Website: apple
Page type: payment
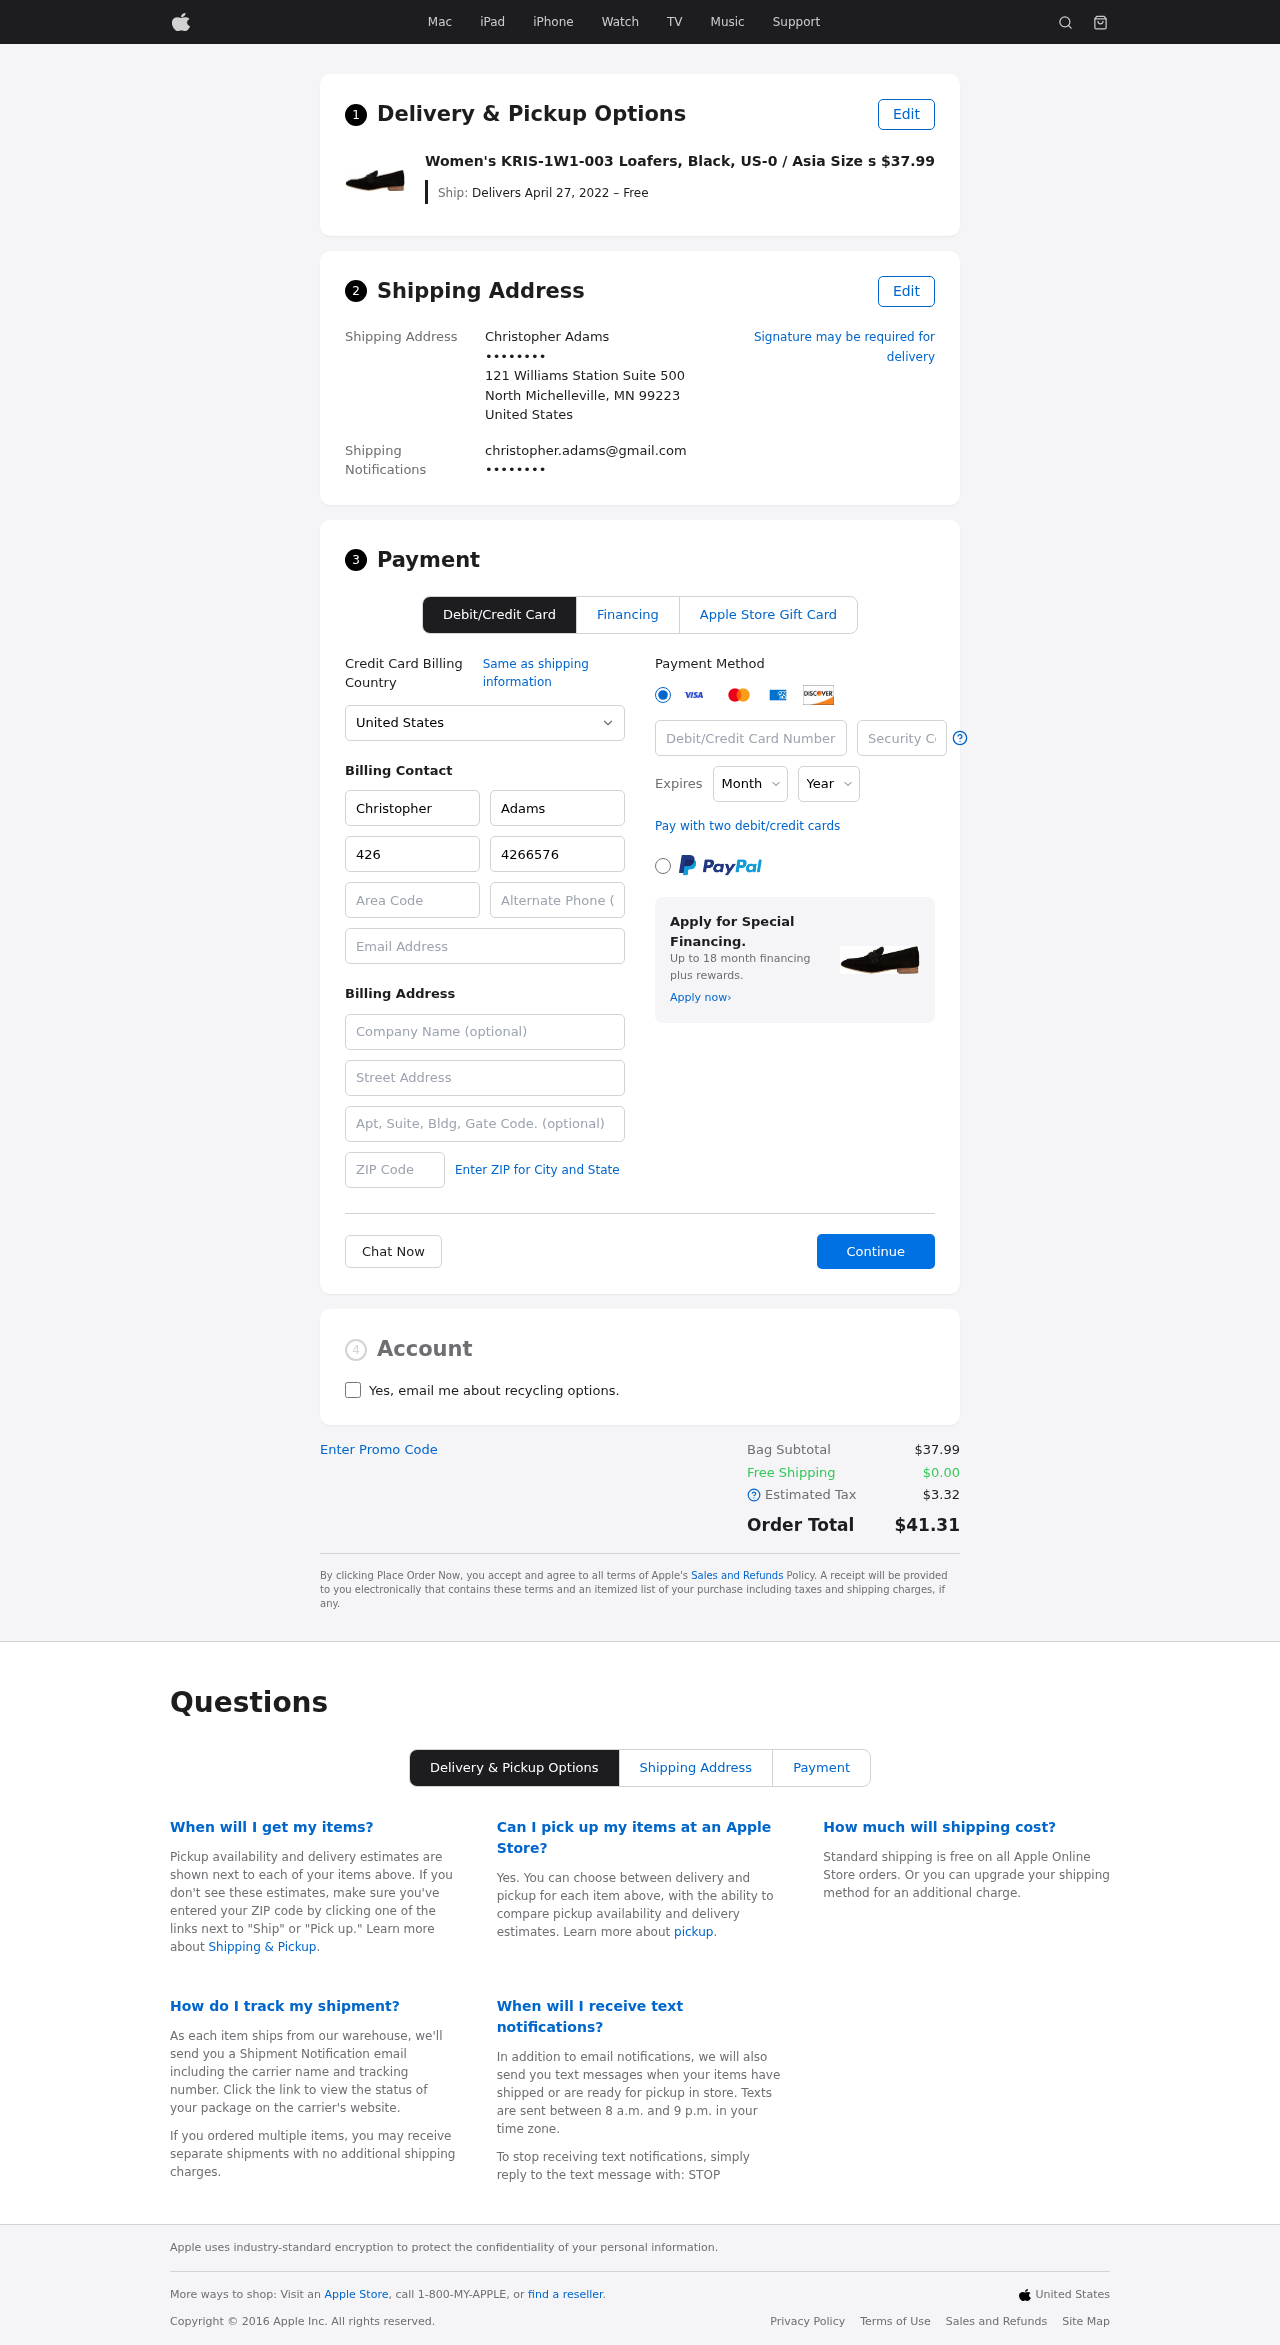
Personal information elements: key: PII_CARD_CVV
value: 015
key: PII_CARD_EXPIRY_MONTH
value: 10
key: PII_CARD_EXPIRY_YEAR
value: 29
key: PII_CARD_NUMBER
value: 4144 0937 4559 9385
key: PII_CITY_STATE_ZIP
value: North Michelleville, MN 99223
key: PII_COMPANY
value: Arnold-Young
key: PII_COUNTRY
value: United States
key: PII_EMAIL
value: christopher.adams@gmail.com
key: PII_EMAIL2
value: christopher.adams@gmail.com
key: PII_FIRSTNAME
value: Christopher
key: PII_FULLNAME
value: Christopher Adams
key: PII_LASTNAME
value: Adams
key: PII_PHONE3
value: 4266576461
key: PII_PHONE_ALT
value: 3773509475
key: PII_PHONE_ALT_AREA
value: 377
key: PII_PHONE_AREA
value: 426
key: PII_POSTCODE2
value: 40151
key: PII_SECURITY_CODE
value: BC89
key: PII_STREET
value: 121 Williams Station Suite 500
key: PII_STREET2
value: Suite 429
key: PII_PHONE
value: ••••••••
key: PII_PHONE2
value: ••••••••
Product elements: key: PRODUCT1_NAME
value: Women's KRIS-1W1-003 Loafers, Black, US-0 / Asia Size s
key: PRODUCT1_PRICE
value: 37.99
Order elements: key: ORDER_DELIVERY_DATE
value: Delivers April 27, 2022 – Free
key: ORDER_SUBTOTAL
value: $37.99
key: ORDER_SHIPPING_COST
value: $0.00
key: ORDER_TAX
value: $3.32
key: ORDER_TOTAL
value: $41.31